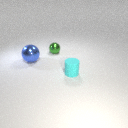
small green metal sphere behind small cyan rubber cylinder